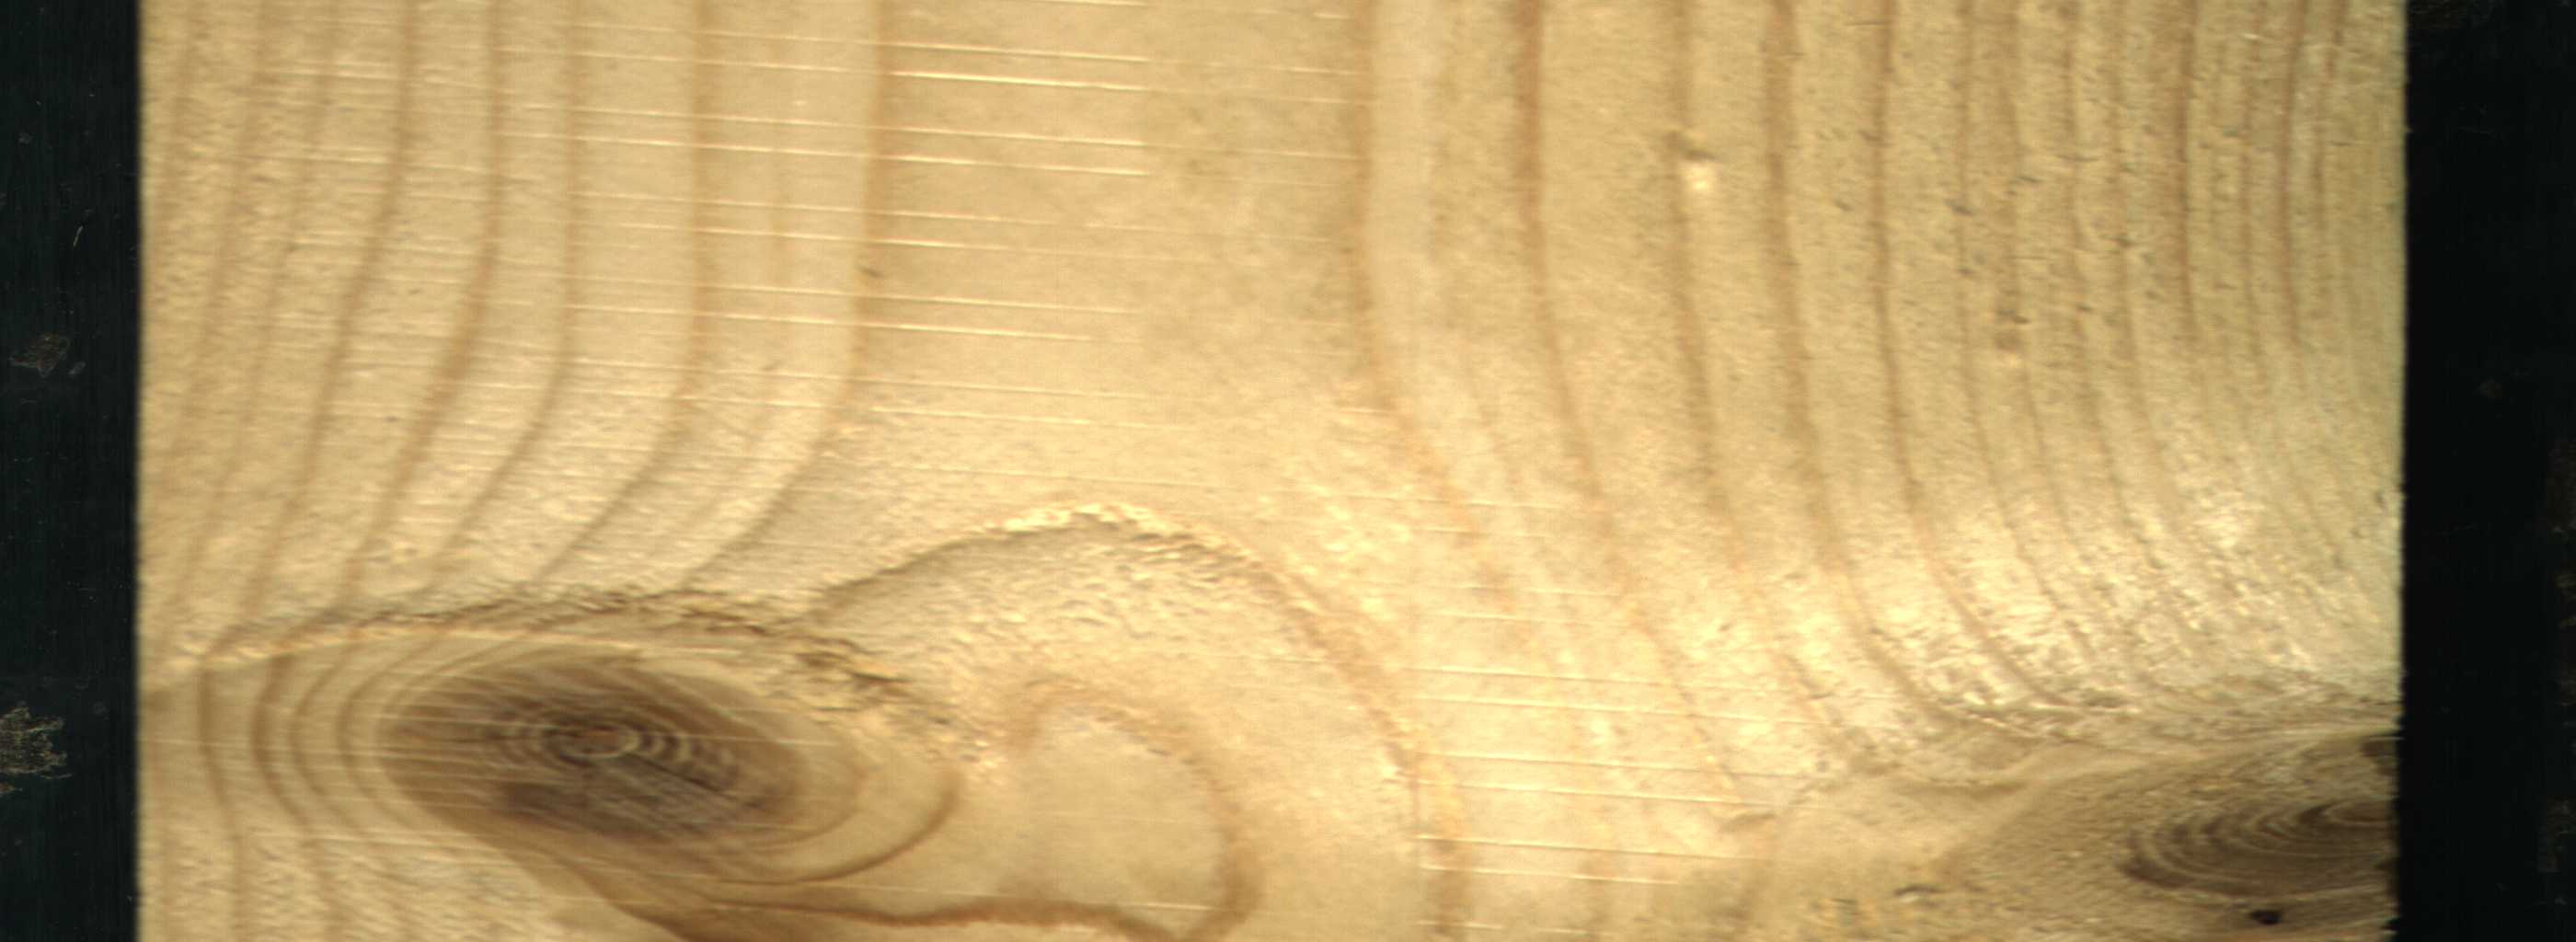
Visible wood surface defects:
Live_Knot
Live_Knot